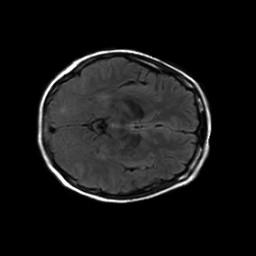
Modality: FLAIR
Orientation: axial
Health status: ill
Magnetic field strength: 3 T